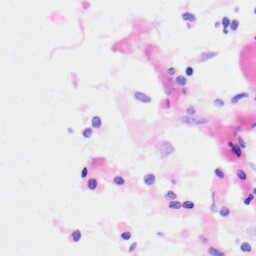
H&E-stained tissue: Kidney